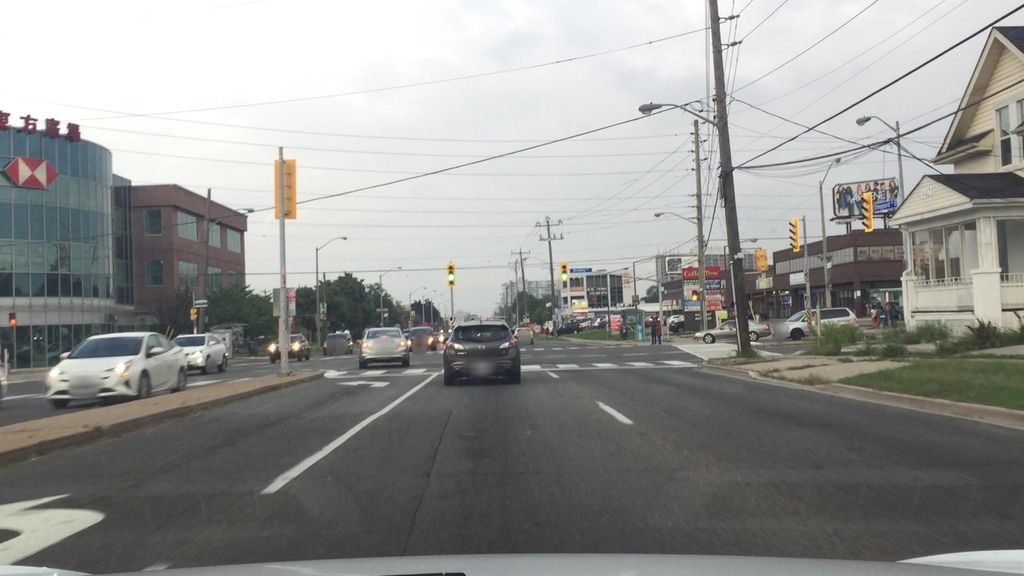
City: toronto